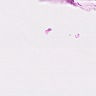
Metastatic tissue present: no